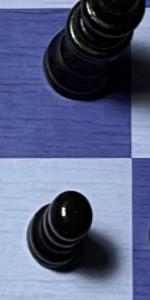
Label: Pawn_Black